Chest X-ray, PA view. Patient: 61 years old, sex M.
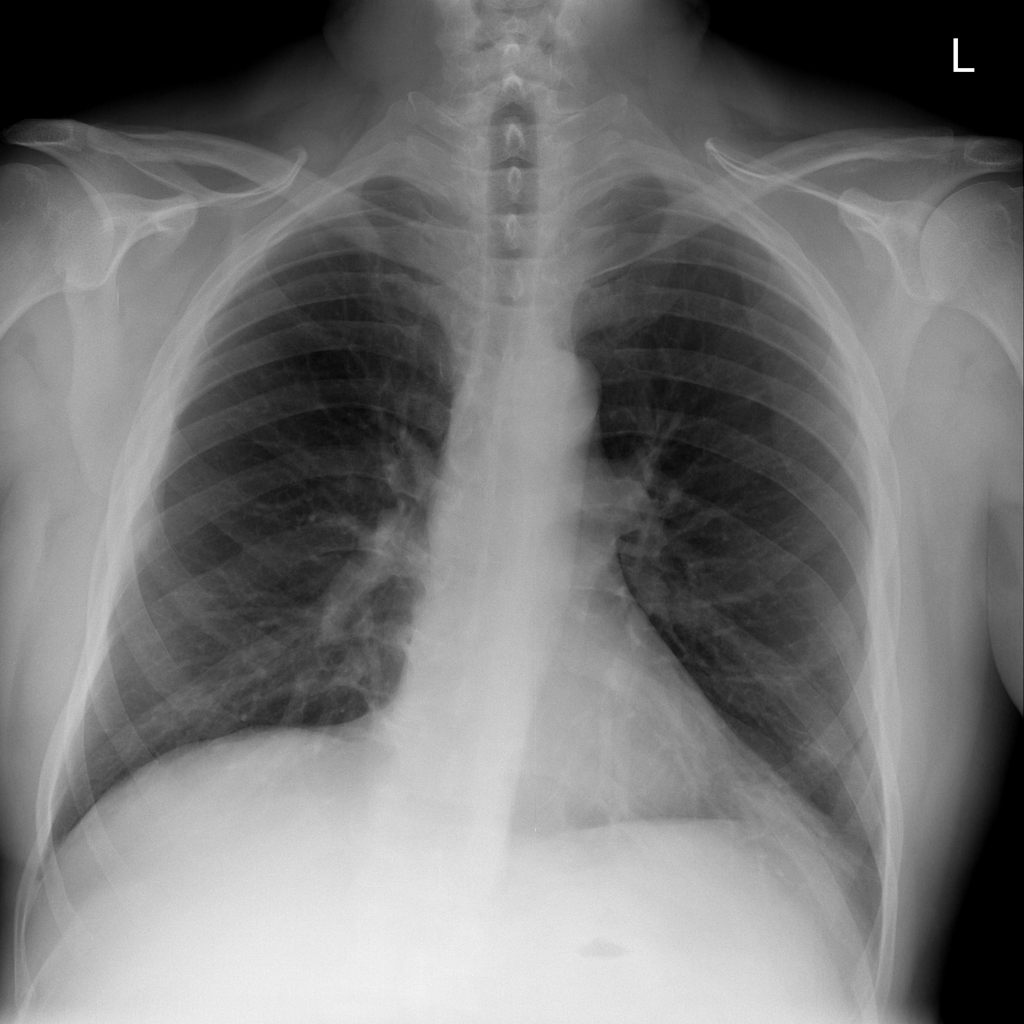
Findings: Pleural_Thickening